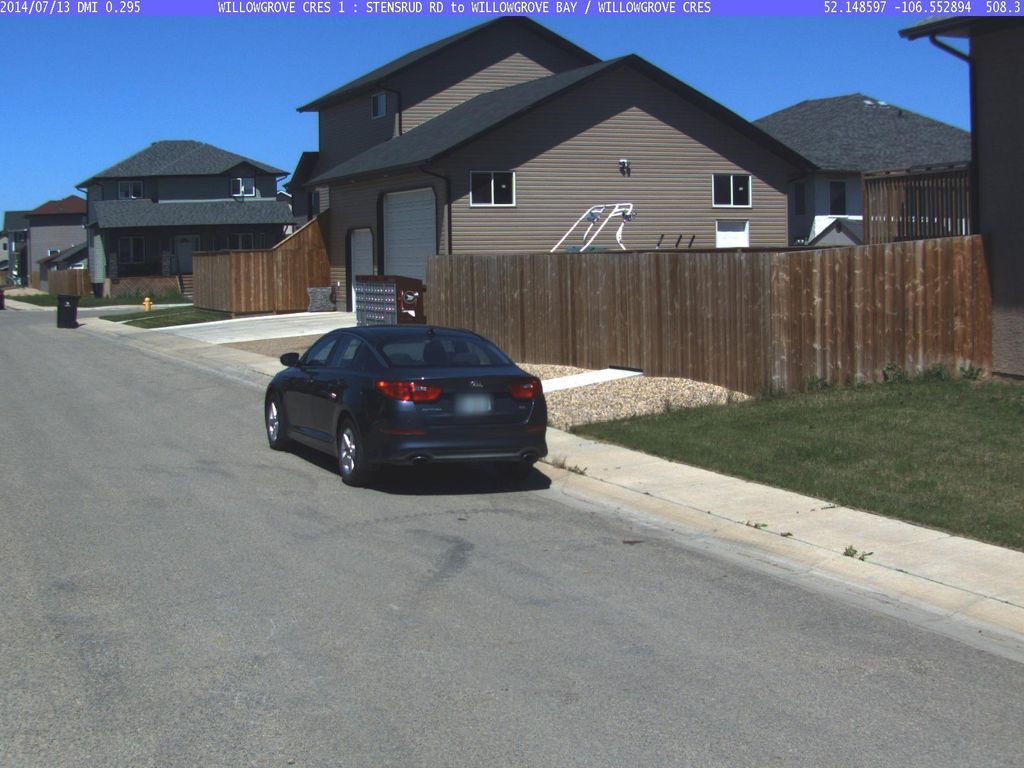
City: saskatoon